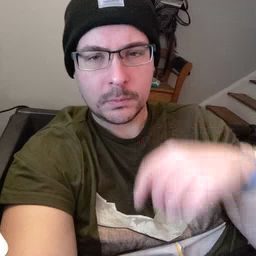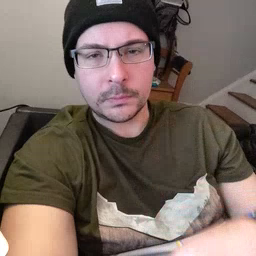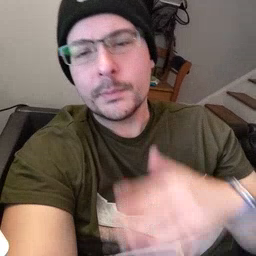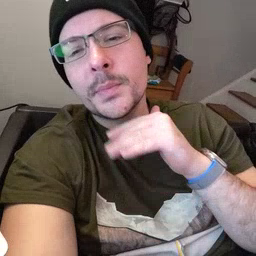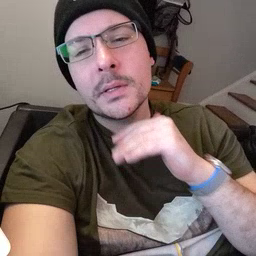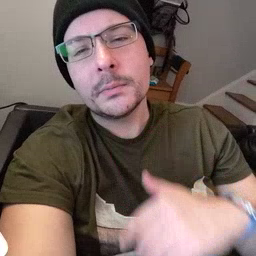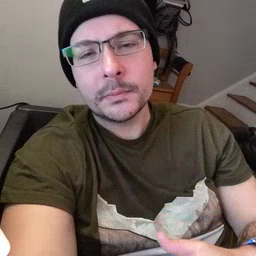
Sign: pig